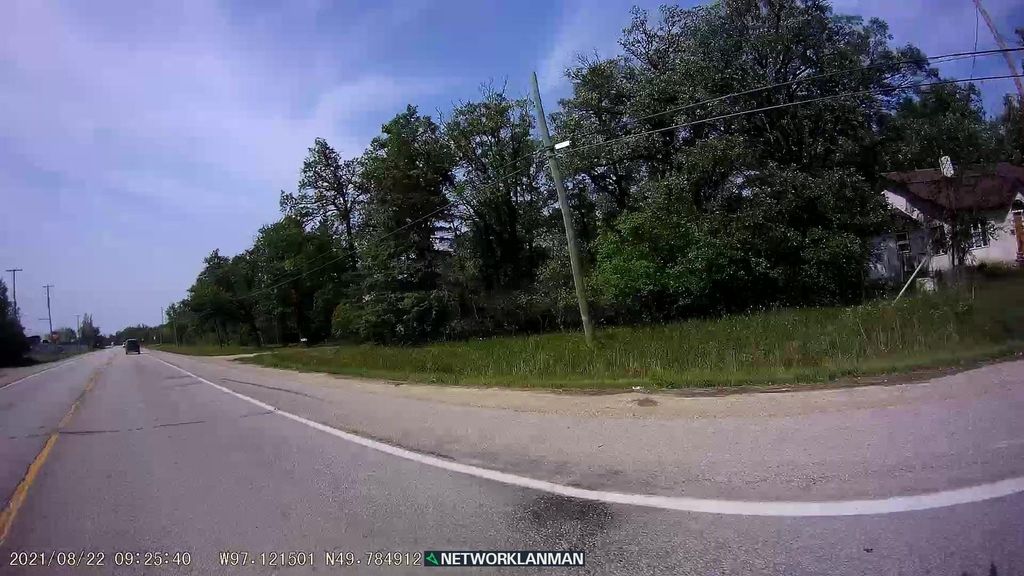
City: winnipeg